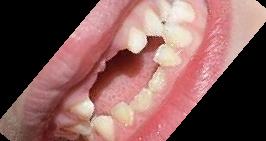
Condition: hypodontia